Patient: sex M, age 64
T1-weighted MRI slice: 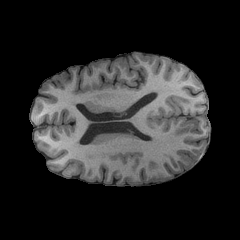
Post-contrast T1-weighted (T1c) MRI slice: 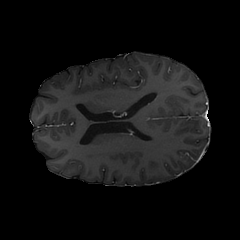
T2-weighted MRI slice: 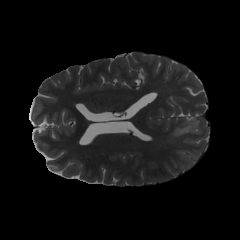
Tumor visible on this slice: yes
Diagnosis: Glioblastoma, IDH-wildtype
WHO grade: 4